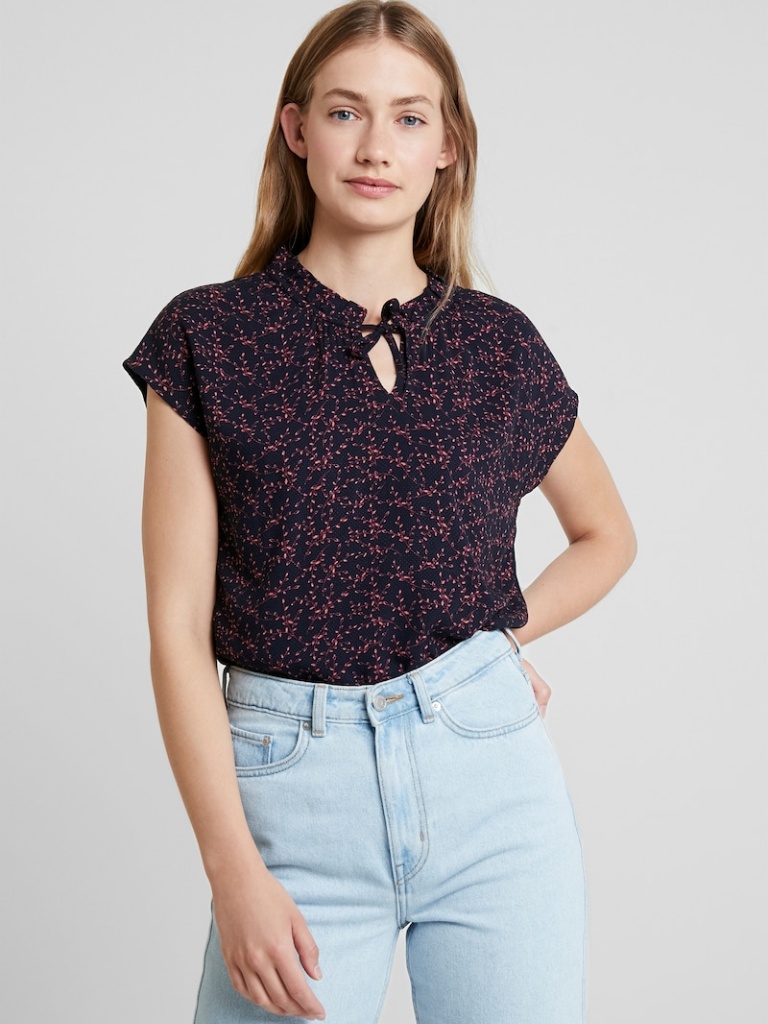
cotton fitted short sleeve hip length Fully Tucked in keyhole blouse